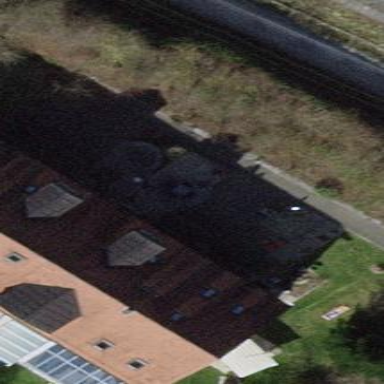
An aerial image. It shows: Terrace building.